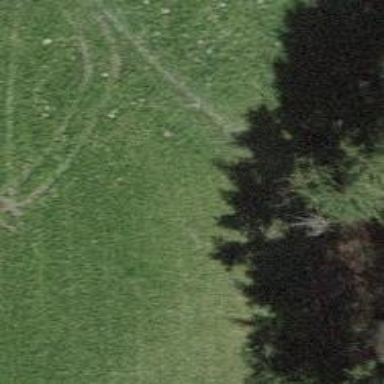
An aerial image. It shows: Grassy path.